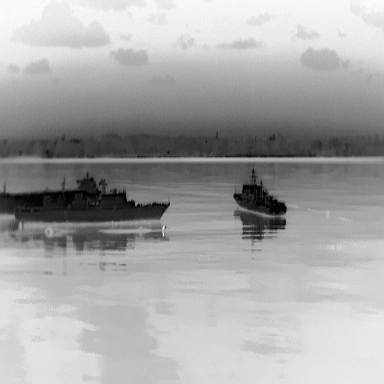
There are three objects shown in the infrared image, including two warships, and a liner.